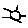
Label: sun